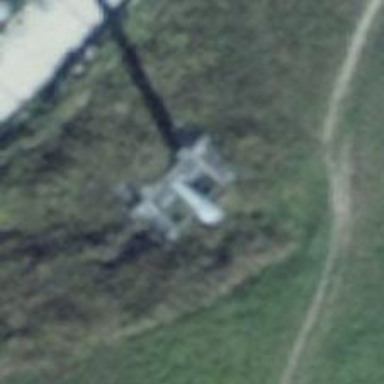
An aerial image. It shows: Pylon for aerialway.